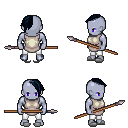
a pixel art fantasy rpg character, male body template, dark elf, purple skin, white tunic, white pants, raven long mohawk hairstyle, white slippers, spear, four views (front, back, left, right), 2x2 character sprite sheet, small pixel art, hard edges, no anti-aliasing